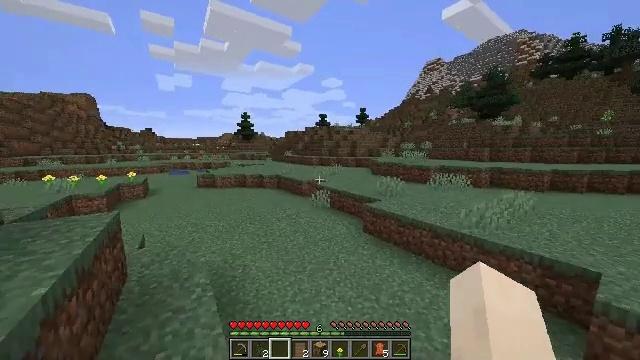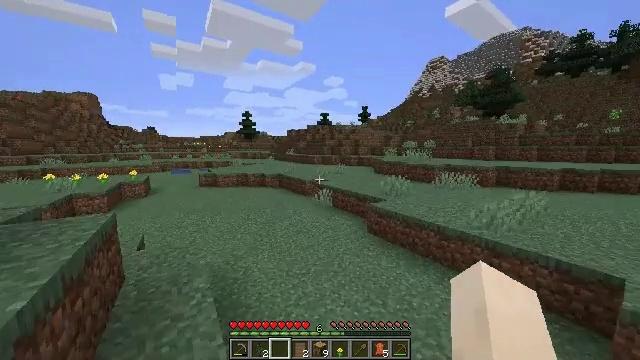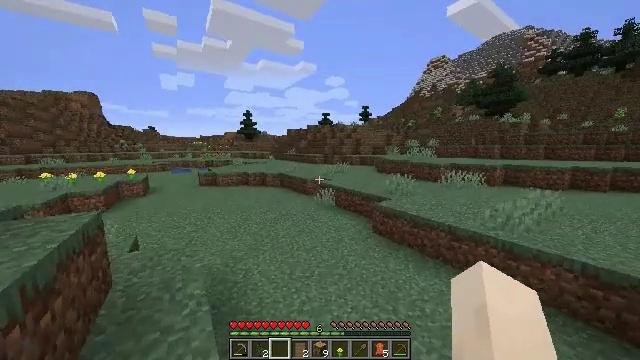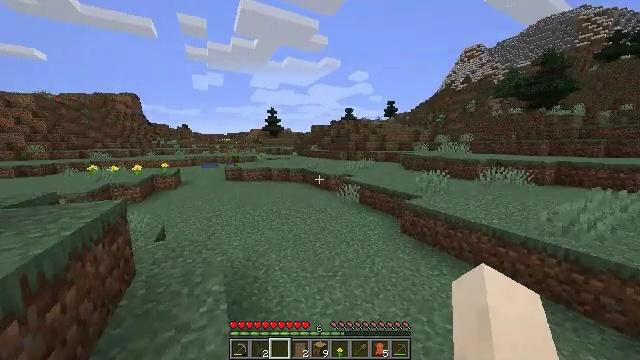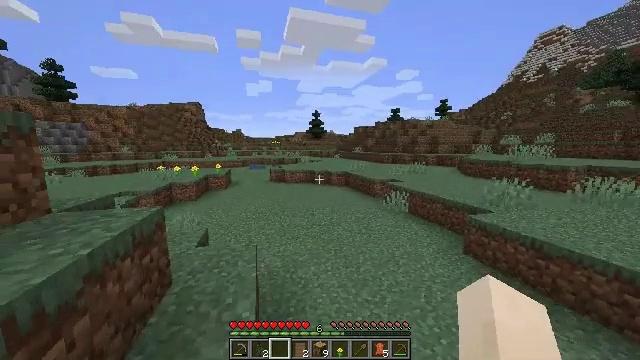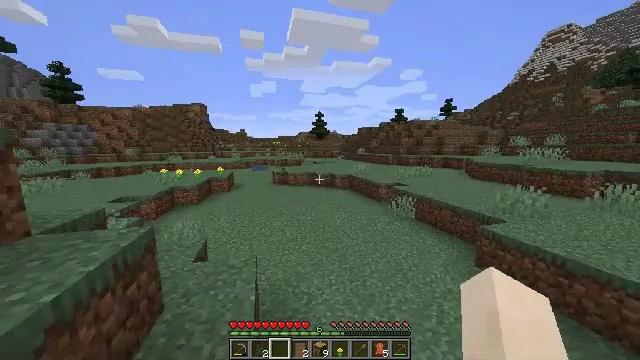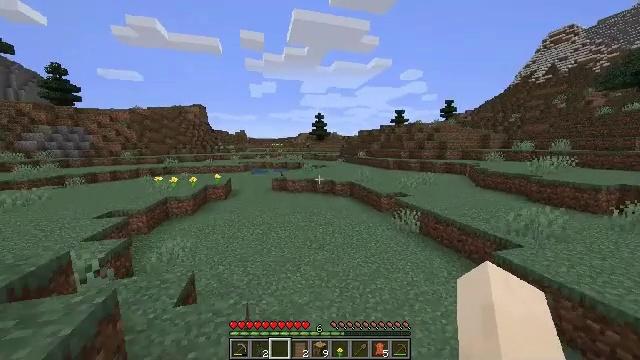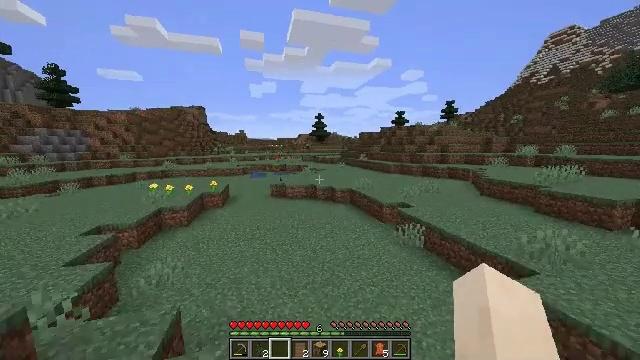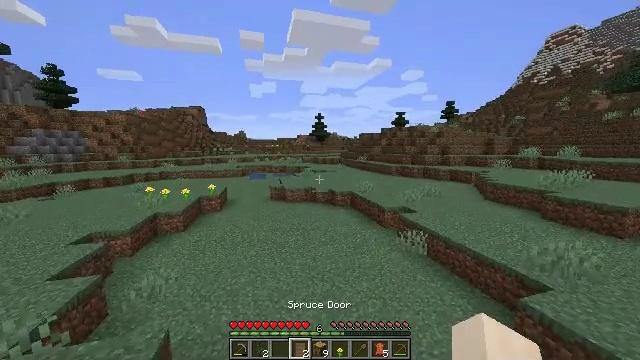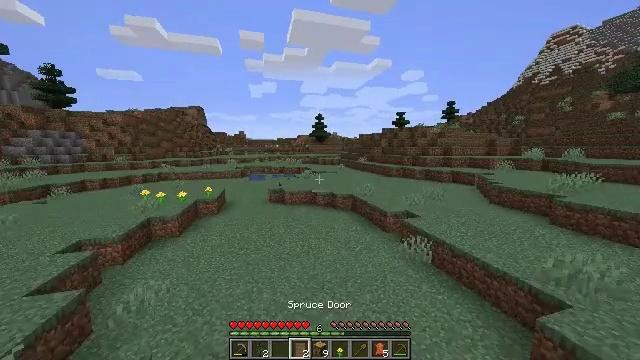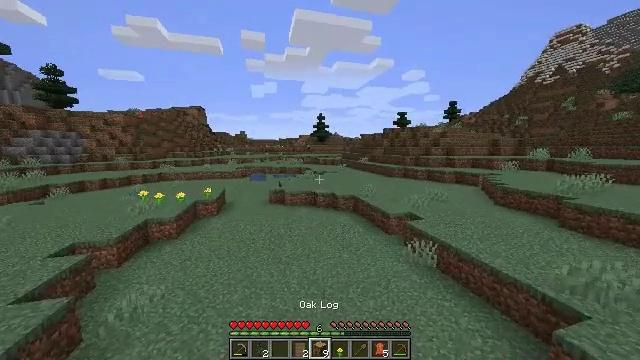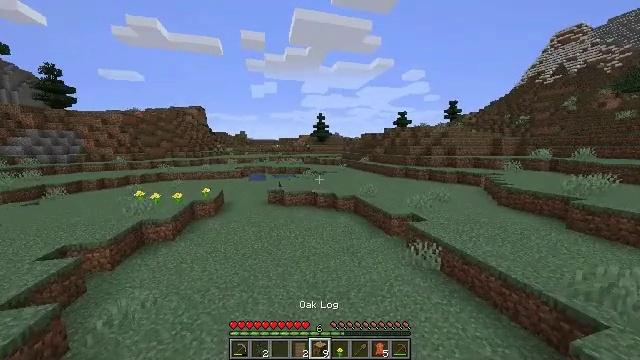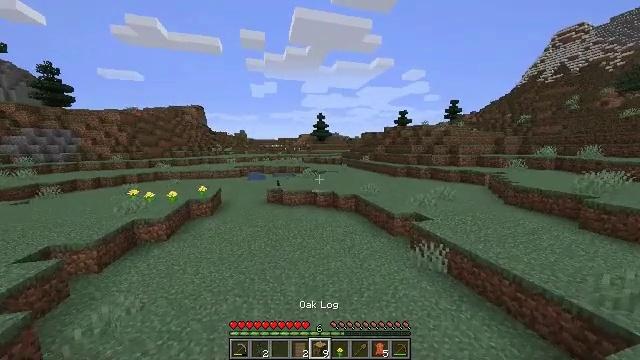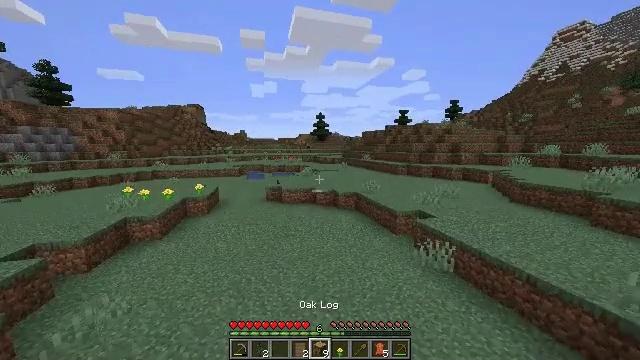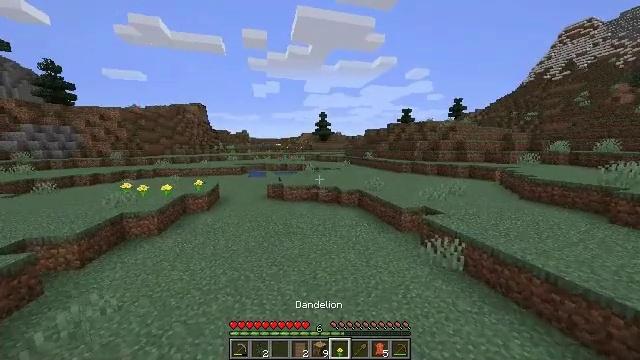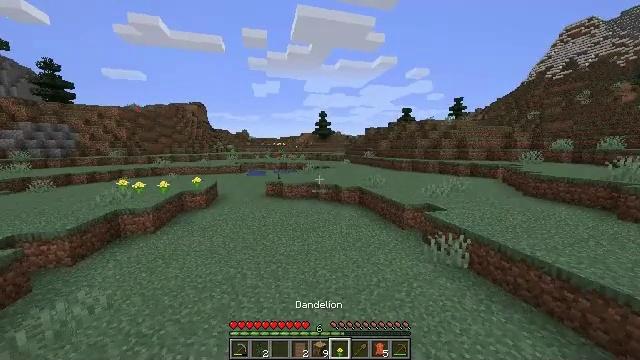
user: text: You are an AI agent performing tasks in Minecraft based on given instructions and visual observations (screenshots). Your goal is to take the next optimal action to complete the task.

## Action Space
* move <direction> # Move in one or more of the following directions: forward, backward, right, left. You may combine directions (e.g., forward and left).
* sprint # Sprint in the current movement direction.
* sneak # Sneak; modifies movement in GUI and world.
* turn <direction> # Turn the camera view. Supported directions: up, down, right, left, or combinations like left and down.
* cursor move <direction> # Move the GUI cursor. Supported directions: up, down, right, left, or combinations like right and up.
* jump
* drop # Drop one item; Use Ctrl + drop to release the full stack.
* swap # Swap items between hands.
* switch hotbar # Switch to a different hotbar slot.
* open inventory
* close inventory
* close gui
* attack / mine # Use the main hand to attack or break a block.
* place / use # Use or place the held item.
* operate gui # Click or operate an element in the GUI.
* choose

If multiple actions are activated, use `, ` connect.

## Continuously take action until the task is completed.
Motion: motion action
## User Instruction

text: Break the grass block.
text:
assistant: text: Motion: move forward, jump
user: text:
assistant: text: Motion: move forward, jump
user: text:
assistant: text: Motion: move forward, turn left, jump
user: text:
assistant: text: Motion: move forward, turn left, jump
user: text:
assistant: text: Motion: move forward, jump
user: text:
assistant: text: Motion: move forward, jump
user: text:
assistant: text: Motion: move forward, jump
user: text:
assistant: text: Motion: move forward, jump
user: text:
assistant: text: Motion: move forward, jump
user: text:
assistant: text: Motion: move forward, jump
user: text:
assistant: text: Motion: move forward, jump
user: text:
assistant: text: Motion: move forward, jump
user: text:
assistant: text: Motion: move forward, jump
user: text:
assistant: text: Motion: move forward, jump
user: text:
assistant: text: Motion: move forward, jump
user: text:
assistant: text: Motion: move forward, turn left, jump
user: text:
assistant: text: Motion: move forward, turn left and up, jump
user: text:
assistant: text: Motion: move forward, jump
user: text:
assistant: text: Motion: move forward, jump
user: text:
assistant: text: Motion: move forward, jump
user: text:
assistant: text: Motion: move forward, jump
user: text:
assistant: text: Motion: move forward, jump
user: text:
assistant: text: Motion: move forward, jump
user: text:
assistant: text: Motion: move forward, jump
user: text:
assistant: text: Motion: move forward, jump
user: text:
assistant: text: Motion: move forward, turn left, jump
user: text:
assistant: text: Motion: move forward, jump
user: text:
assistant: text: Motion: move forward, jump
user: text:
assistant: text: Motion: move forward, jump
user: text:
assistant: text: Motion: move forward, jump